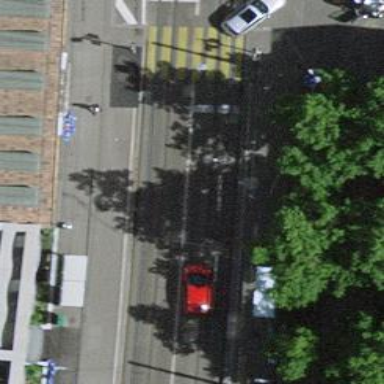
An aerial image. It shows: Tram stop with public transport stop position for trams.